Question: I have a Dataframe which represents a binary matrix (0 and 1), with labels on rows and columns. I'm using the following code to print the matrix assigning each label a color:
'''
import seaborn as sns
import matplotlib.pylab as plt
import matplotlib as mpl
import pandas as pd
import numpy as np
N = 100
M = 200
p = 0.8
df = pd.DataFrame(np.random.choice([0,1], (M,N), p=(p, 1-p)),
columns=sorted((list(range(10))*N)[0:N]),
index=sorted((list(range(10))*N)[0:M]))
cmap = mpl.colors.ListedColormap([(.8, .8, .8, 1.0)] + [plt.cm.jet(i) for i in range(plt.cm.jet.N-1)])
ax = sns.heatmap(df.apply(lambda s: (s.name==s.index)*s*(s.index+1)), mask=df.eq(0), cmap=cmap )
'''

My issue is that the colors displayed in the cbar are in the reversed order with respect to those shown in the figure (and so are the labels). How can I reverse the colors and the labels in the cbar?
I tried:
'''
ax.invert_yaxis()
'''
but it also changes the structure of the plot.
Is there a solution?
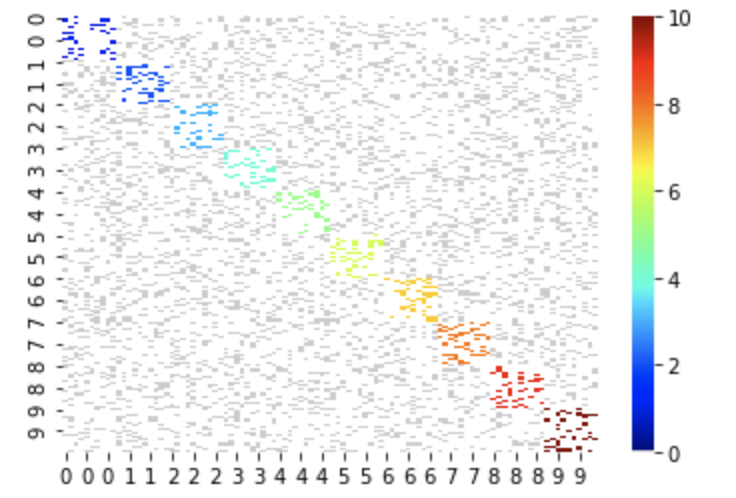
Answer: You can grab the colorbar via 'ax.collections[0].colorbar' and then call 'invert_yaxis()' on its 'ax'.
'''
ax.collections[0].colorbar.ax.invert_yaxis()
'''
<URL>